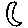
Label: moon